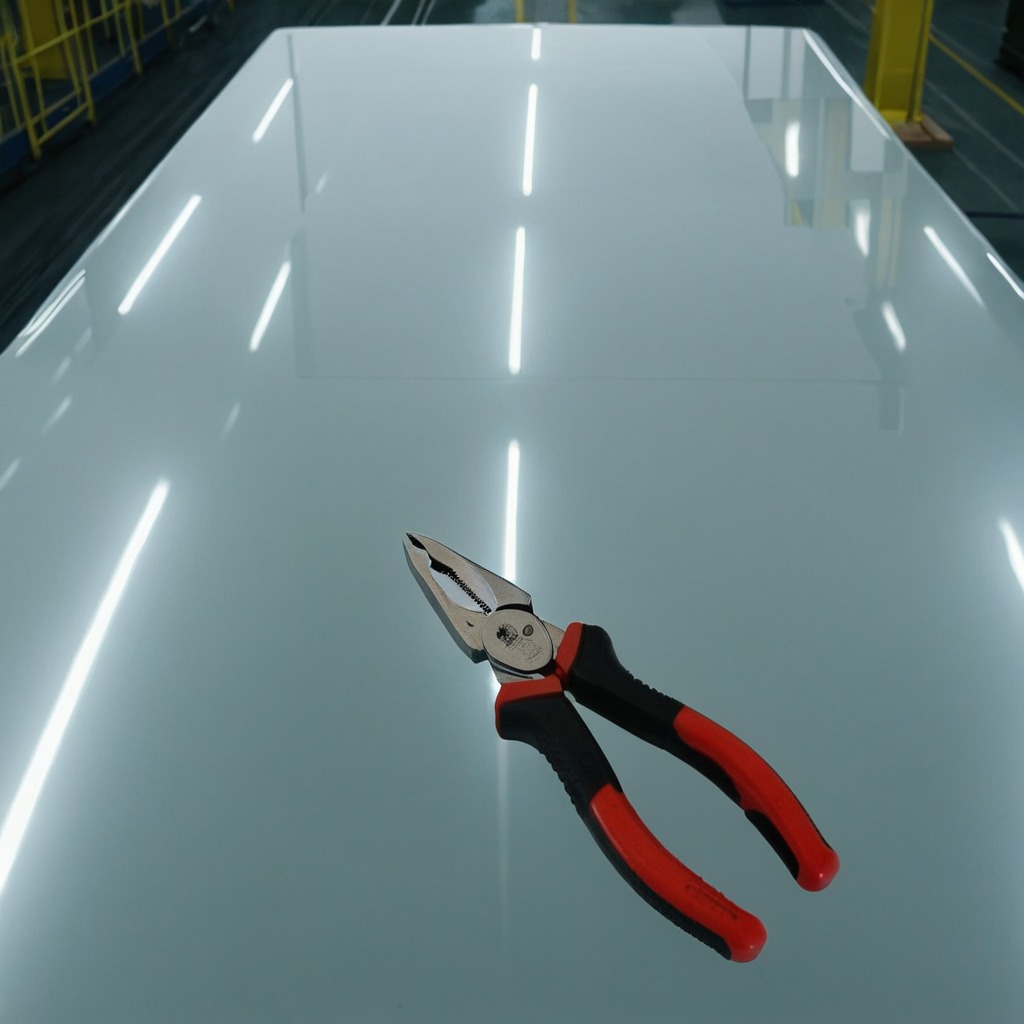
A plier lies on the table in the ship maintenance bay.